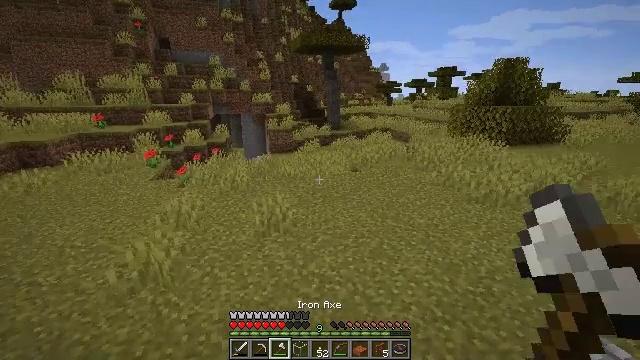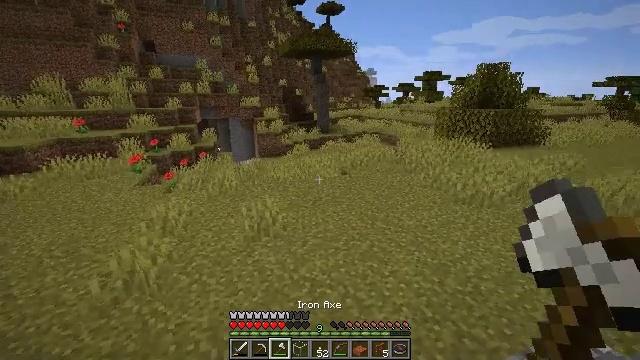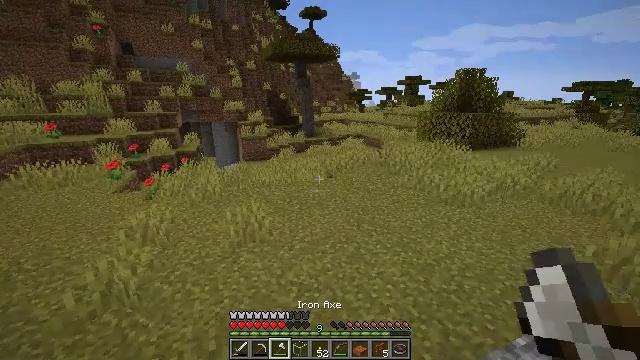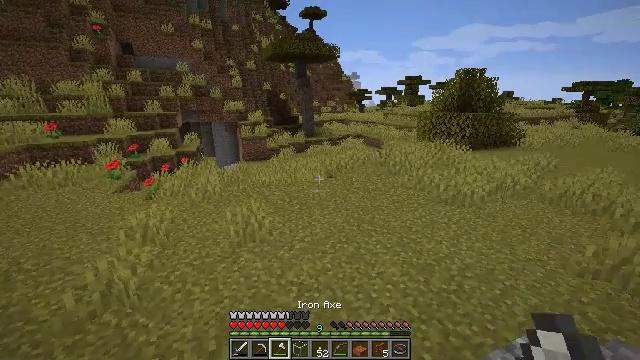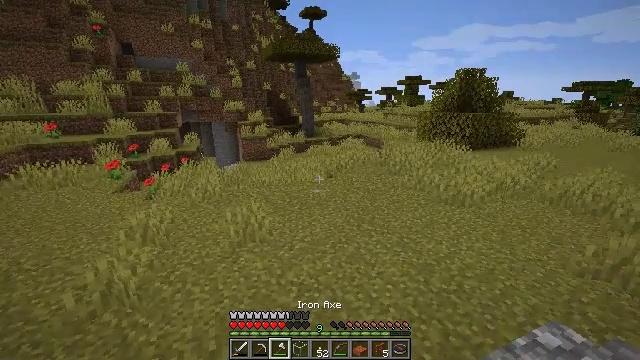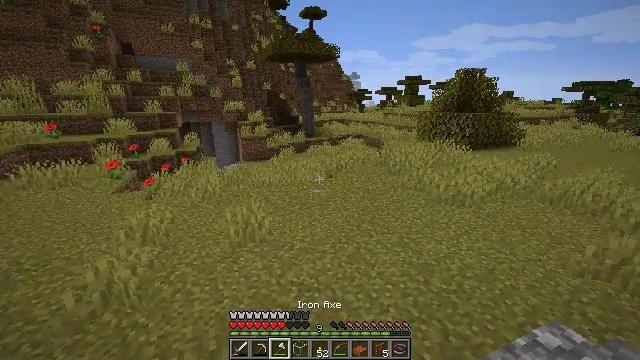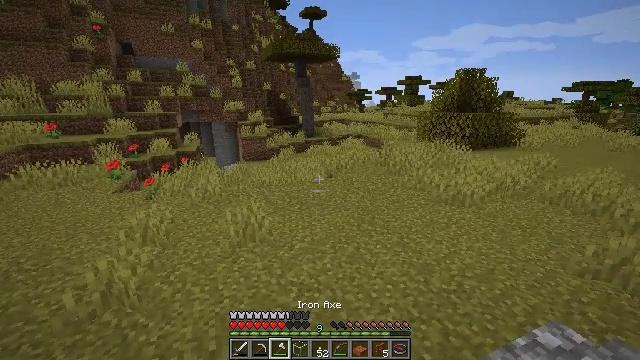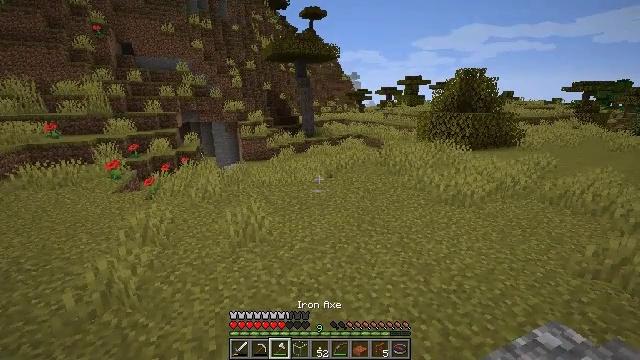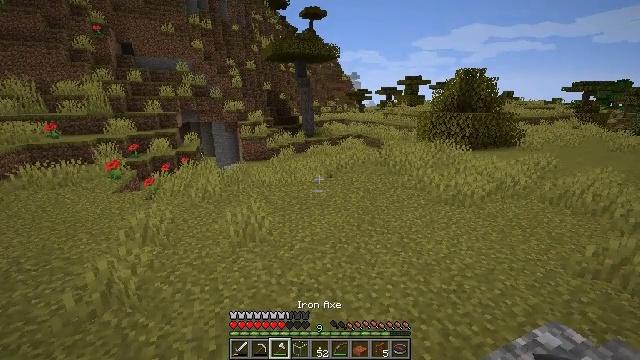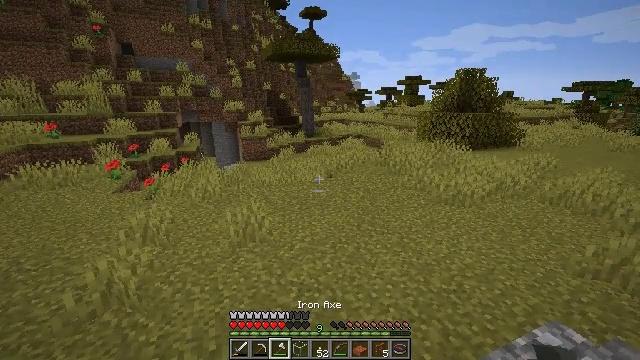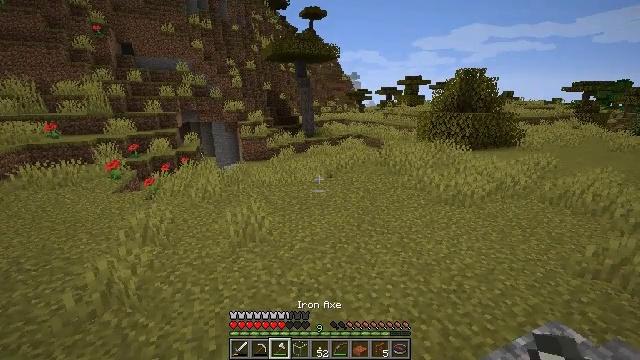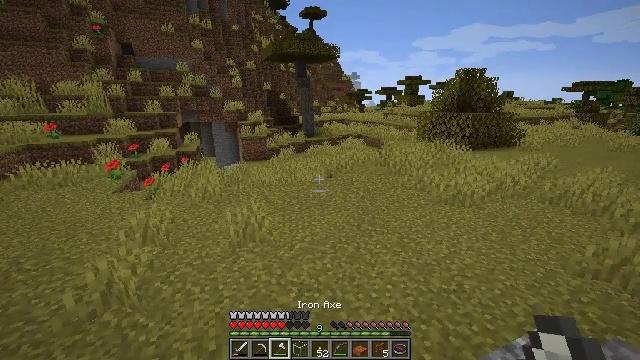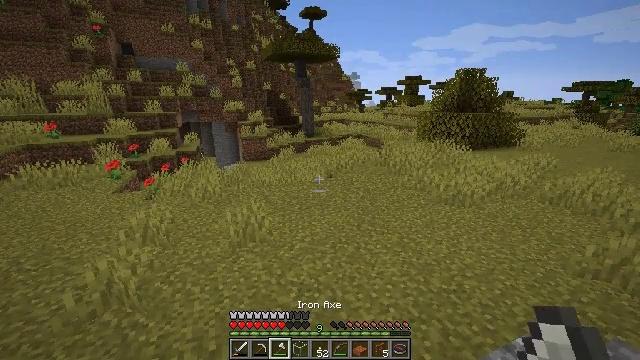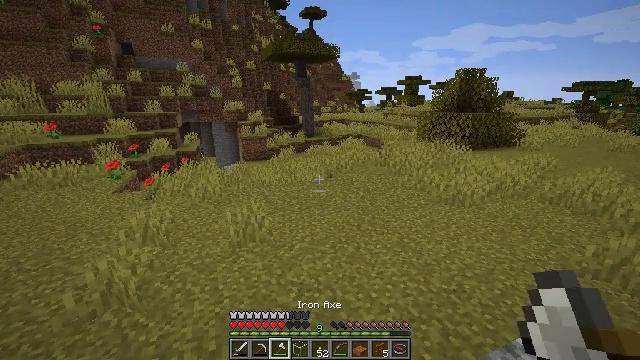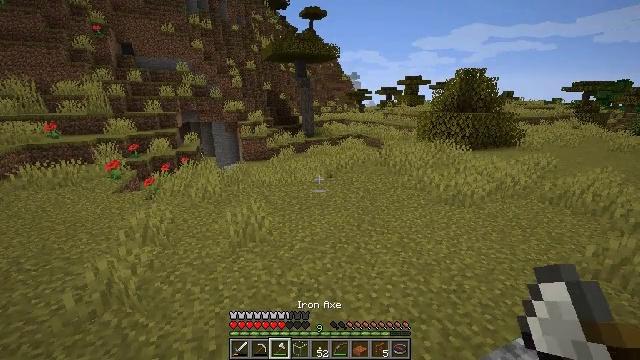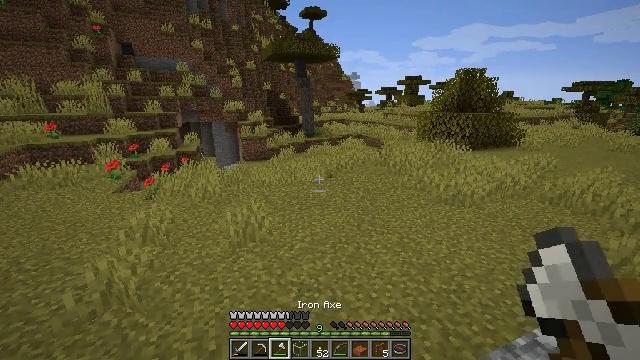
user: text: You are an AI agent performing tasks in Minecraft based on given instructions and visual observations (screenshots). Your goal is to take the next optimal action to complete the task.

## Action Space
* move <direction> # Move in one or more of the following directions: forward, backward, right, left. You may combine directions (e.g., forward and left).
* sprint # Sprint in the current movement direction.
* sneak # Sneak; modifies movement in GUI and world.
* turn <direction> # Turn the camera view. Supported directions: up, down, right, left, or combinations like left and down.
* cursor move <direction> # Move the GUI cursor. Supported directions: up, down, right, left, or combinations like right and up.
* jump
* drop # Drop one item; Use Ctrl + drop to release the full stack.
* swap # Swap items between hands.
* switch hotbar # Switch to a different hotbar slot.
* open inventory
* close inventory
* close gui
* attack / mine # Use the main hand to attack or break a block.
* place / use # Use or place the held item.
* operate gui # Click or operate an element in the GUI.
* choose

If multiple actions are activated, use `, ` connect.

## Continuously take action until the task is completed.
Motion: motion action
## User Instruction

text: Mine the acacia slab.
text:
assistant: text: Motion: turn right
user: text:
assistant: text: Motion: turn right
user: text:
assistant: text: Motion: no_op
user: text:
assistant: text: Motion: no_op
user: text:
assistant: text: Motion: no_op
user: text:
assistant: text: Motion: no_op
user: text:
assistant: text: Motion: no_op
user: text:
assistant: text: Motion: no_op
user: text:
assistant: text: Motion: no_op
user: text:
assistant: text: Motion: no_op
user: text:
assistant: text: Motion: no_op
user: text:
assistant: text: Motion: no_op
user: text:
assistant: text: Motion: no_op
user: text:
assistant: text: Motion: no_op
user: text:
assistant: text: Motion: no_op
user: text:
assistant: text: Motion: no_op
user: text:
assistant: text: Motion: no_op
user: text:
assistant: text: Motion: open inventory
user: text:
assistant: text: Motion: open inventory
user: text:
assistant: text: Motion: no_op
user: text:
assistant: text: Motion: no_op
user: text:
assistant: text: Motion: no_op
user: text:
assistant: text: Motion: turn right
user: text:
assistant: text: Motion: turn right
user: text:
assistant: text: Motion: turn right
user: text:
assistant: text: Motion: no_op
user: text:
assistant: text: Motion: turn right
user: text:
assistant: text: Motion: turn right
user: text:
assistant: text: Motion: no_op
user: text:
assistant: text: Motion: no_op